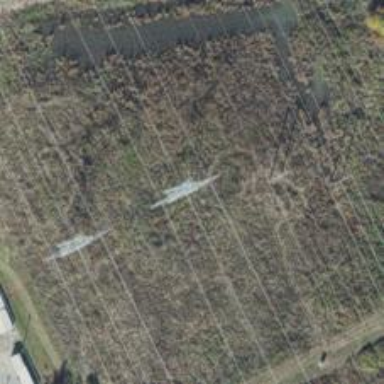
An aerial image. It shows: Power tower.